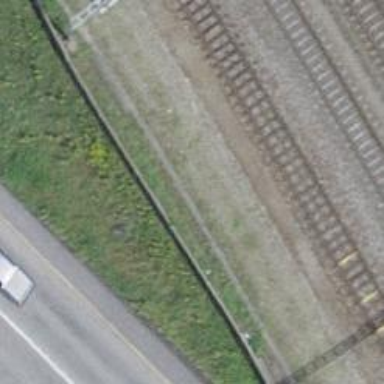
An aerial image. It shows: Abandoned railway yard with one track.